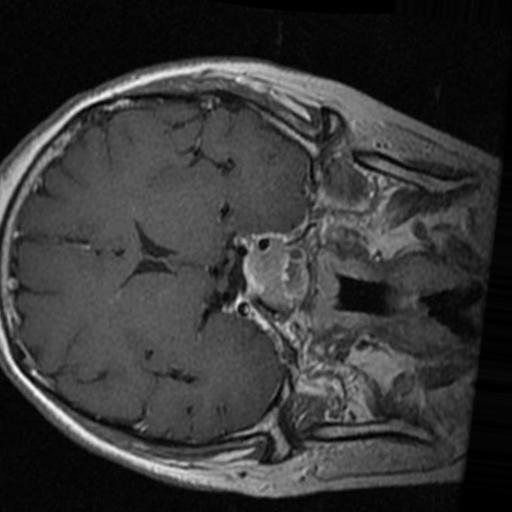
Label: brain_tumor